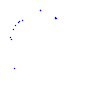
Particle: kaon